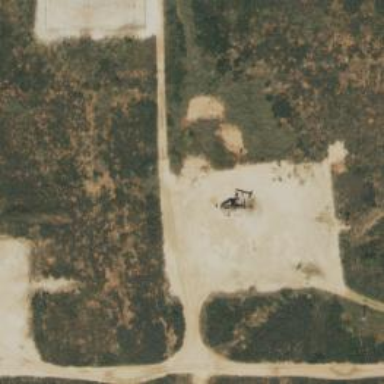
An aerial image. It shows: Petroleum well.